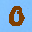
Label: 0